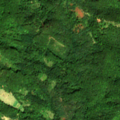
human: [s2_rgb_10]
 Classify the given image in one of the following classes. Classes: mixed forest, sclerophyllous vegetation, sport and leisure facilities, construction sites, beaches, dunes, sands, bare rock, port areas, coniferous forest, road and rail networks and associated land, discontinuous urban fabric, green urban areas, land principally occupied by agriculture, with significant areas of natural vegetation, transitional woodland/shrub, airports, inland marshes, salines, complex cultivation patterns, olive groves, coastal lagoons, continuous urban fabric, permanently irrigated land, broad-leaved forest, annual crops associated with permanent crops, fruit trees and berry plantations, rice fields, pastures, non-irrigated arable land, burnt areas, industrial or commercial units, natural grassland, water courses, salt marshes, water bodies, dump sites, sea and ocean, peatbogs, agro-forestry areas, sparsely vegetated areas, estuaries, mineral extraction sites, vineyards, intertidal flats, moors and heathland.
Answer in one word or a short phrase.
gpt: broad-leaved forest, transitional woodland/shrub